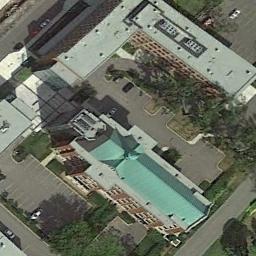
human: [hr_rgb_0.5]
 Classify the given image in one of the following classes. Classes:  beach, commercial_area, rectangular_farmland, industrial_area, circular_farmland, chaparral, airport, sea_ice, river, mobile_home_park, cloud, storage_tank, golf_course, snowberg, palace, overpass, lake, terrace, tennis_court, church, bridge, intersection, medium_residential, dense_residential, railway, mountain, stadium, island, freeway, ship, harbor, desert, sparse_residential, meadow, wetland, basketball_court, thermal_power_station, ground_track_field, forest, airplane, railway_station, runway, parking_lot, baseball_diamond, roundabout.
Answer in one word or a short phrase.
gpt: church